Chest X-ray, AP view. Patient: 30 years old, sex F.
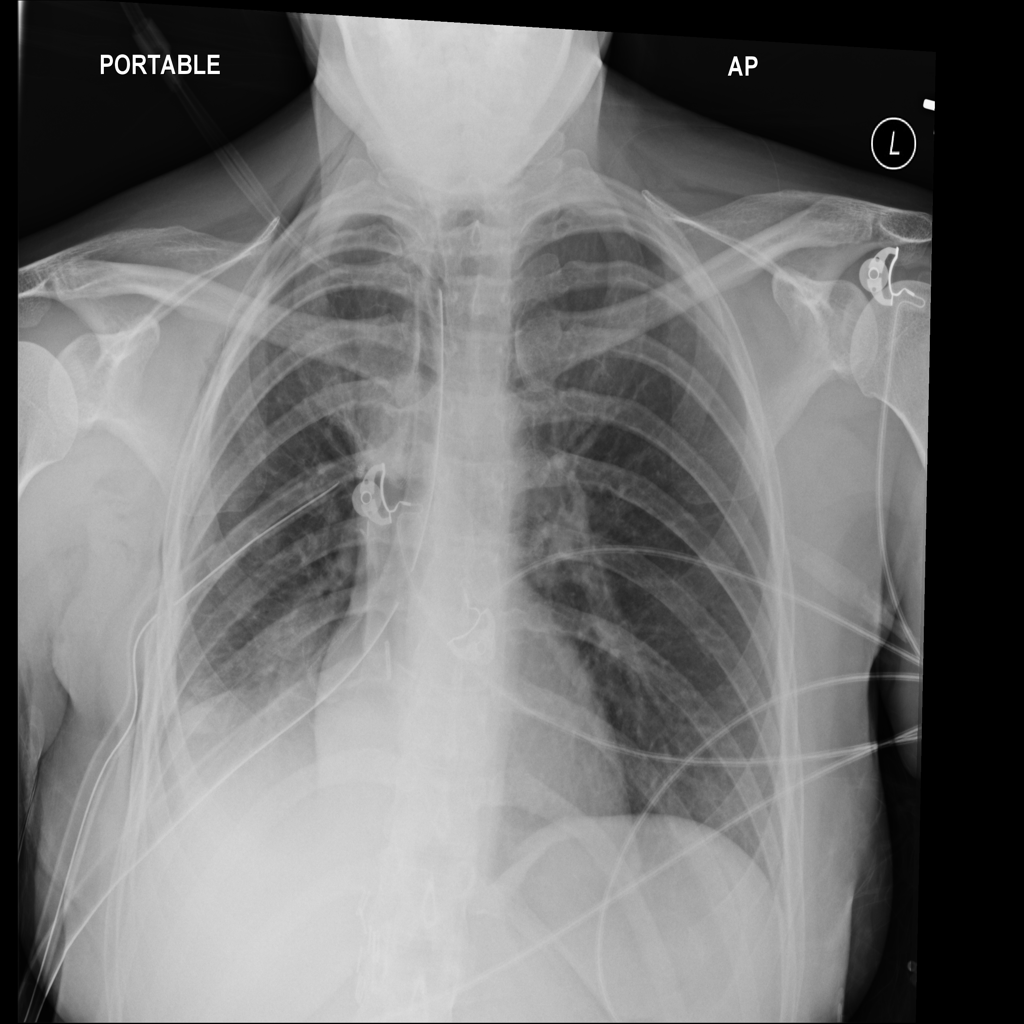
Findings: Emphysema, Infiltration, Pleural_Thickening, Pneumothorax